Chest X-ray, AP view. Patient: 47 years old, sex F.
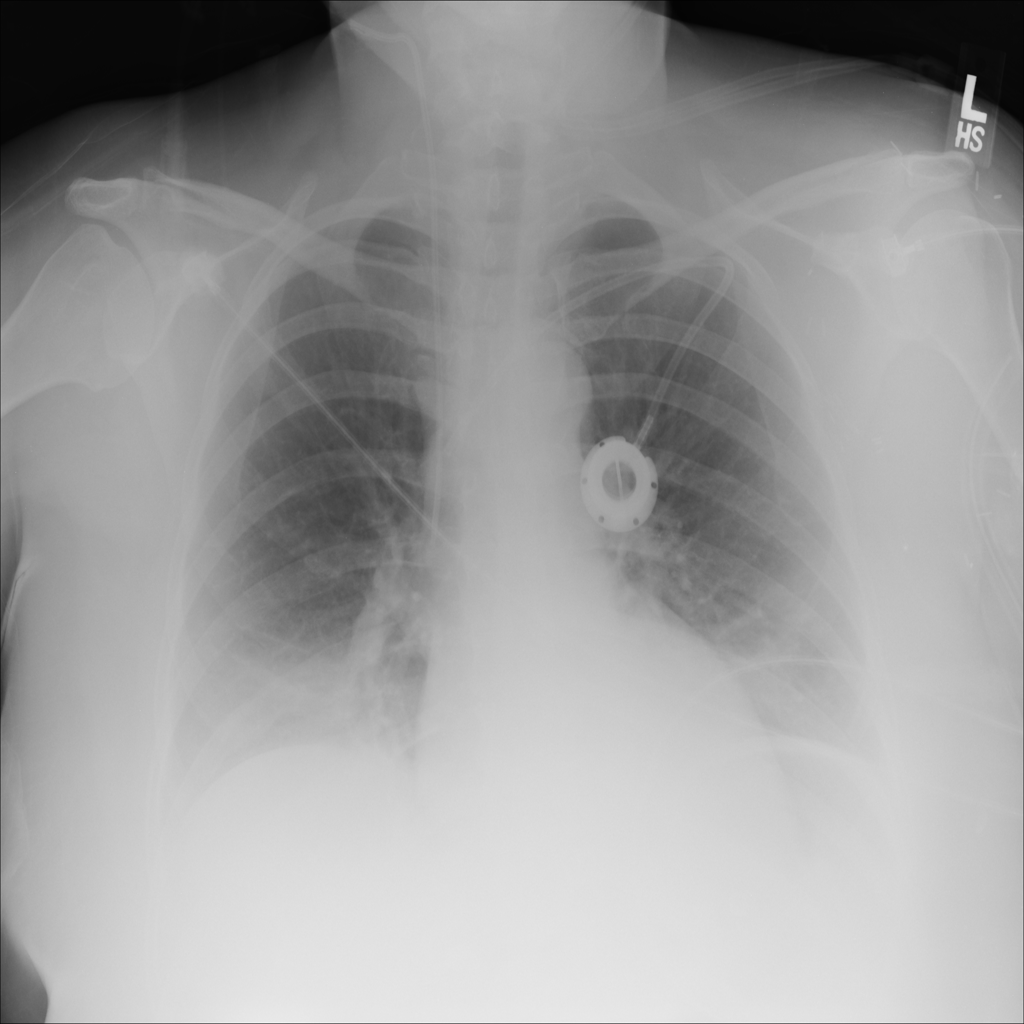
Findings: No Finding